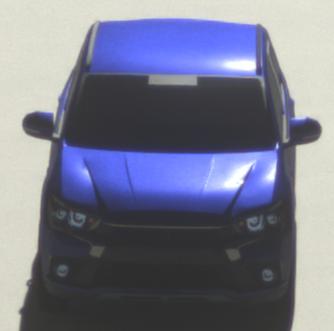
Make: Mitsubishi
Model: Outlander 2.0 Plug-In Hybrid
Detailed model: Outlander (III) Plug-In Hybrid
Model produced from: 2015/10
Model produced until: 2018/08
Doors: 5
Color: blue
Road condition: dry road
Daytime: morning or afternoon
Contrast: high contrast